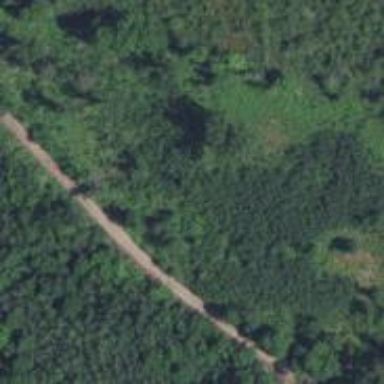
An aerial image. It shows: Abandoned service road that used to be part of historic railway.